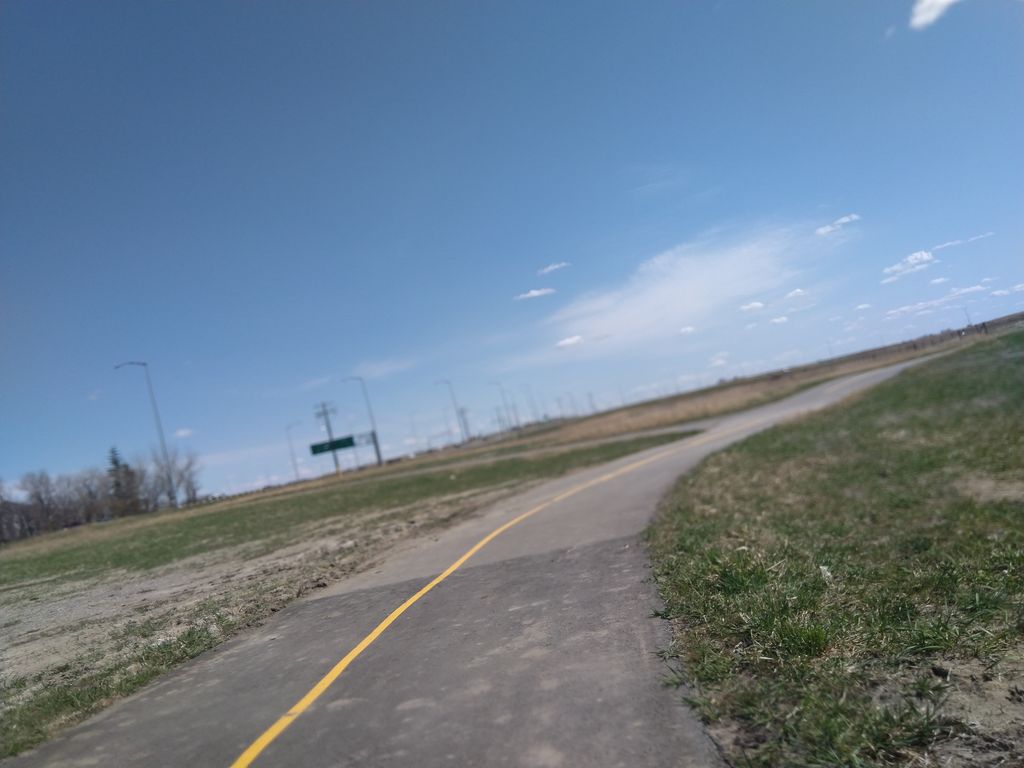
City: calgary